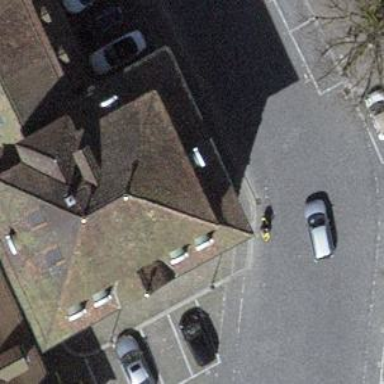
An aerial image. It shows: Bank.